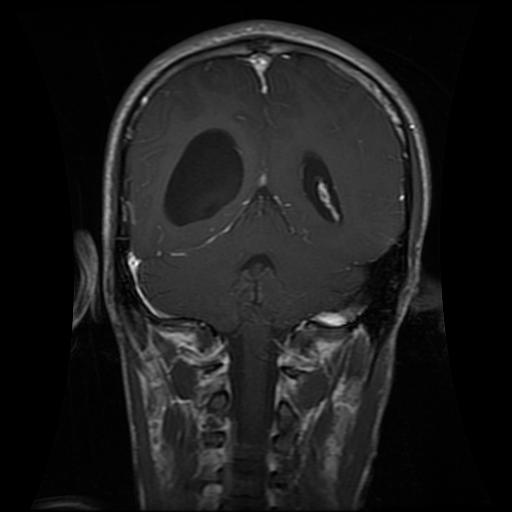
Label: glioma